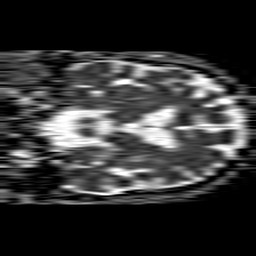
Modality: ADC
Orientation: coronal
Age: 84
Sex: male
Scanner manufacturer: philips
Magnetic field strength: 1.5 T
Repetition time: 4.6 s
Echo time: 0.08517 s